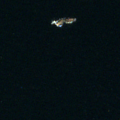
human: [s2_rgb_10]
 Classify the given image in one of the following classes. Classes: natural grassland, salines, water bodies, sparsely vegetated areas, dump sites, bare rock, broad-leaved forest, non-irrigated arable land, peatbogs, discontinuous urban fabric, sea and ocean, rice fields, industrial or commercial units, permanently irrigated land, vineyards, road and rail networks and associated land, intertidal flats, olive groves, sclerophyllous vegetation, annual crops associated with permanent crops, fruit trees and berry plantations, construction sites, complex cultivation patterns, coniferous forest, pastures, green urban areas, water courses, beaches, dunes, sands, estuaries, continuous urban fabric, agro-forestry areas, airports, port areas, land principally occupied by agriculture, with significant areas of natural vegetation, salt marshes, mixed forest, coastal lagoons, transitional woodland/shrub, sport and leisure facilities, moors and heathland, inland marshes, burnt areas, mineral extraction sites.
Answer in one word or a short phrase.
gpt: sea and ocean